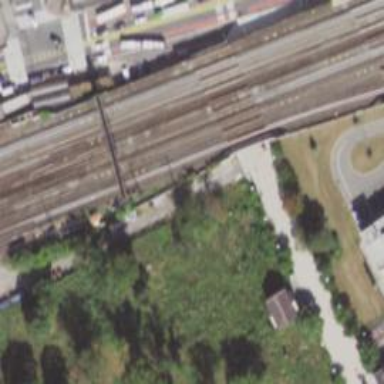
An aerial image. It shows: Railway yard with electrified rail bridge.